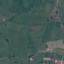
Label: Pasture